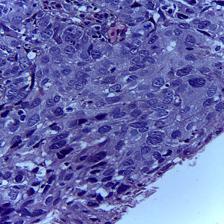
Diagnosis: OSCC